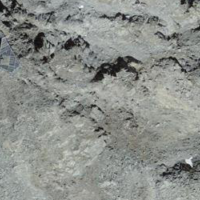
EUNIS habitat code: 48
Species observed at this site:
Oenanthe oenanthe
Saxifraga oppositifolia